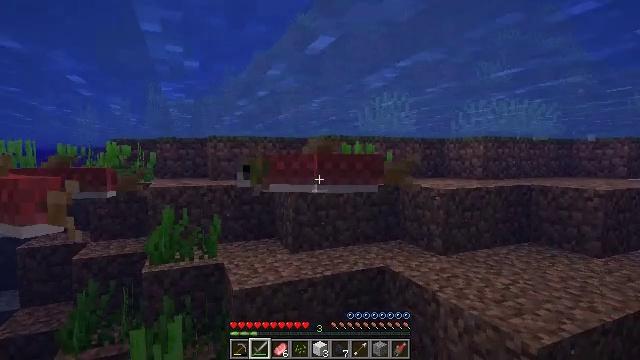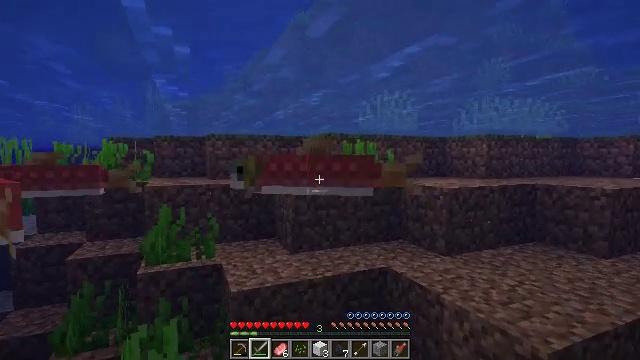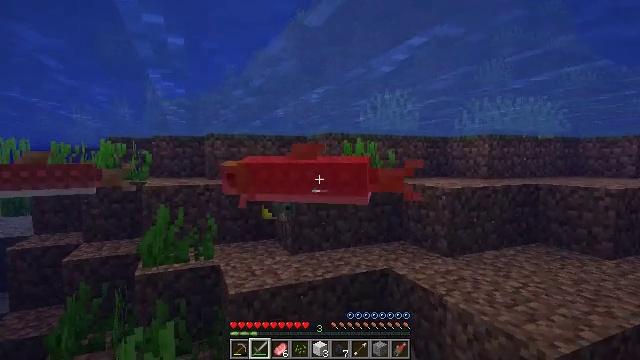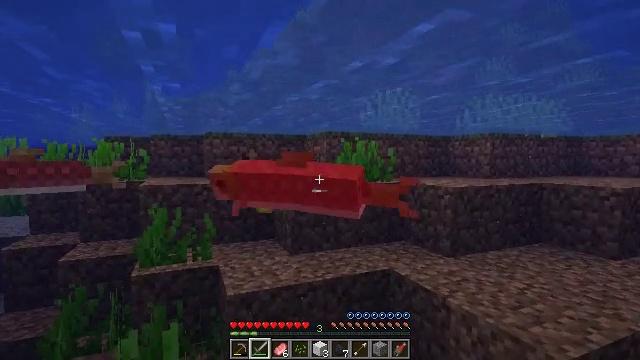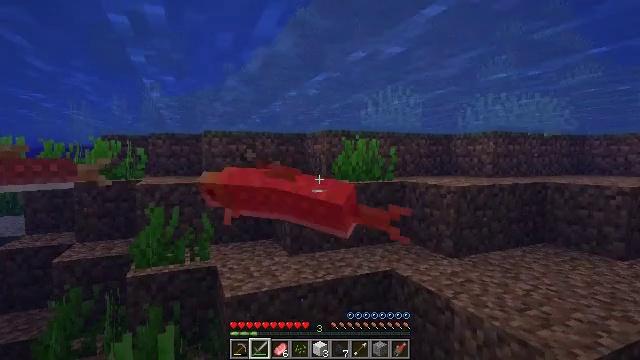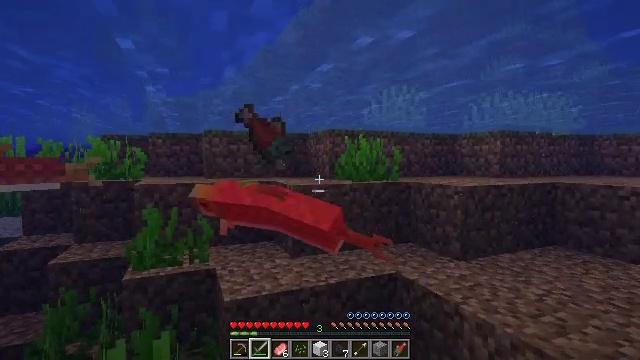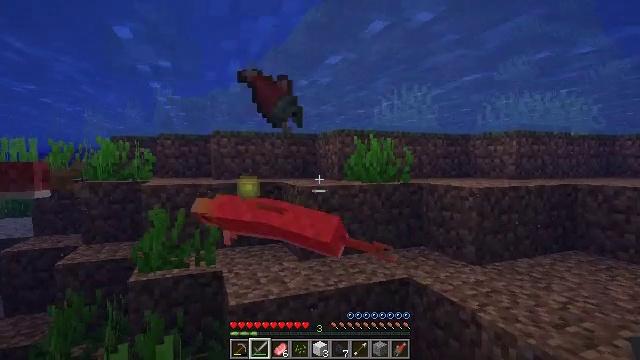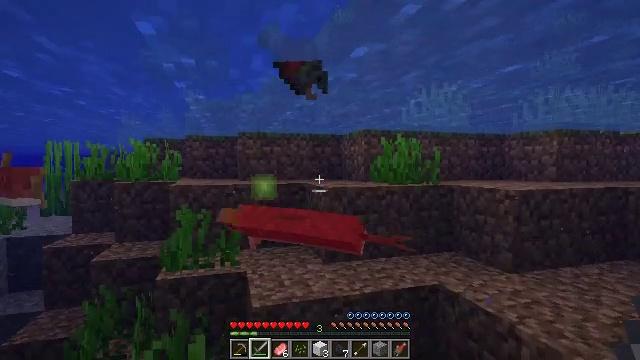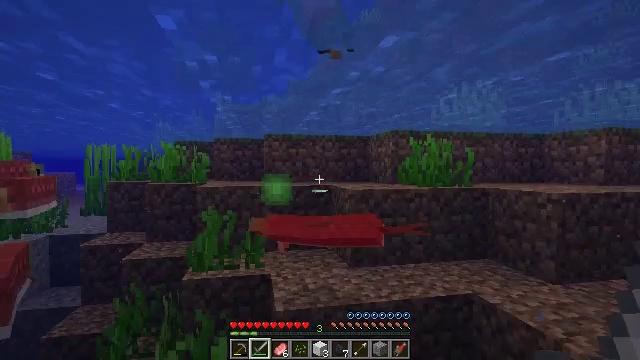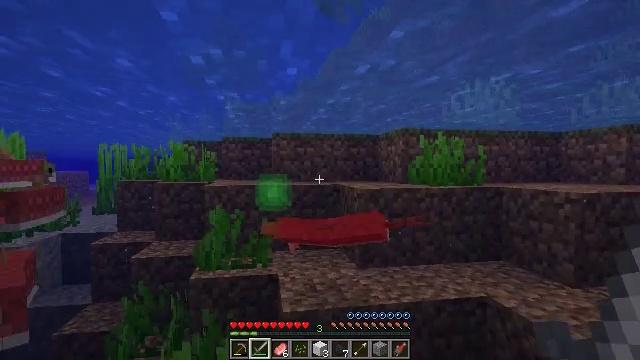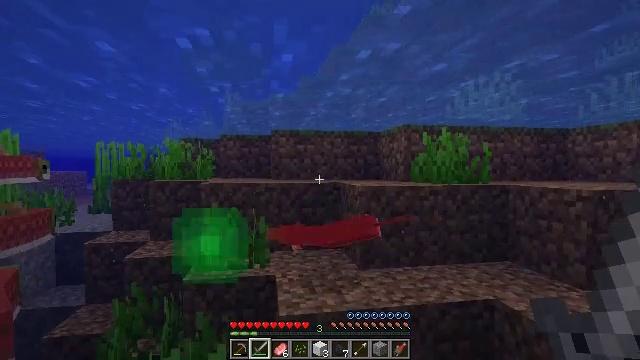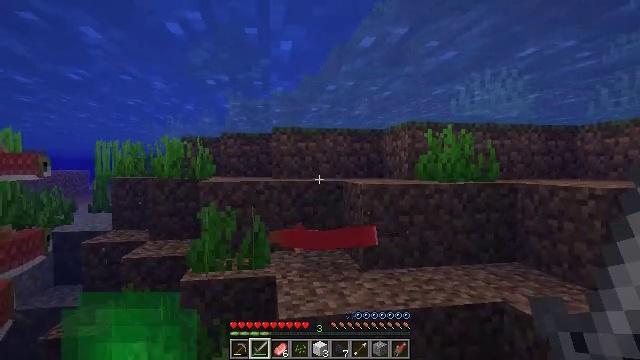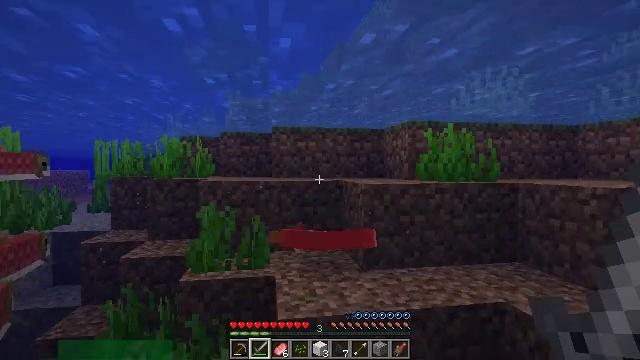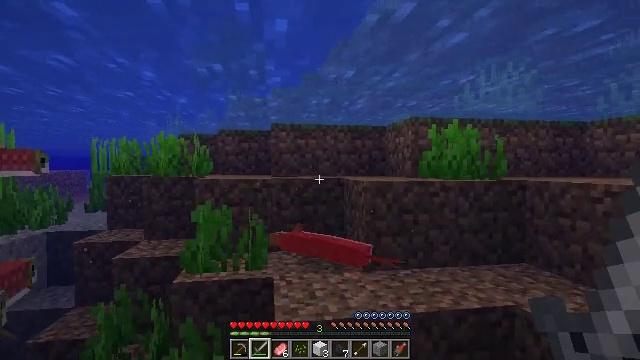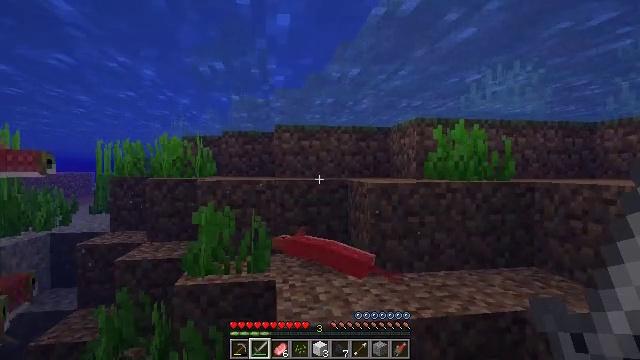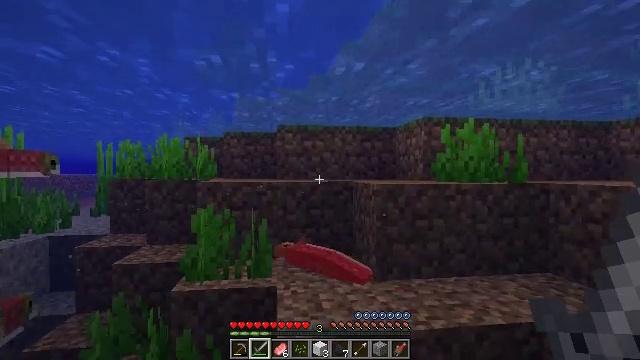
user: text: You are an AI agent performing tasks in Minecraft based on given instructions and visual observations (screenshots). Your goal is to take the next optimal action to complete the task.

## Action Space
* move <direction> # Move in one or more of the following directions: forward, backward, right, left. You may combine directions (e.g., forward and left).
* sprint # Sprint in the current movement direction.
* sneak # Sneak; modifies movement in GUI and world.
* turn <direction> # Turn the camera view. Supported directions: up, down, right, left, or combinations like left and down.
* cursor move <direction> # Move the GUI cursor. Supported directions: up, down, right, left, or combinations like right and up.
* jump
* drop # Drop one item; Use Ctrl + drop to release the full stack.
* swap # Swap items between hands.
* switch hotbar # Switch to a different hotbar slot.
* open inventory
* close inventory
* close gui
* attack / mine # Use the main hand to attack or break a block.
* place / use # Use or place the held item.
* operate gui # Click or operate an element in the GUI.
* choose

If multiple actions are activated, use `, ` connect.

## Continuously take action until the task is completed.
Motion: motion action
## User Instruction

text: Fish and kill the salmon.
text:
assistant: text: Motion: move forward
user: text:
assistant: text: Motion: move forward
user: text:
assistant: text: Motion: move forward
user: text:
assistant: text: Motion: move forward
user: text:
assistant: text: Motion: move forward
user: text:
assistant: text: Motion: move forward, turn left
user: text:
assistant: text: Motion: move forward, turn left
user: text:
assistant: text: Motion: move forward, turn left
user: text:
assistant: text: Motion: move forward, turn left
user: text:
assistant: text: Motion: move forward
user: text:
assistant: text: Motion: move forward
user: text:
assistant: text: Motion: move forward
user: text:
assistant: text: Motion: move forward
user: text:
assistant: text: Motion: move forward
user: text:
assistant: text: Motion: move forward, jump
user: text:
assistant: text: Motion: move forward, turn left, jump
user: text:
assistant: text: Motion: move forward, jump
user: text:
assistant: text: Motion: move forward, turn left, jump
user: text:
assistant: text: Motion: move forward, turn left, jump
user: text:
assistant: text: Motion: move forward, turn left, jump
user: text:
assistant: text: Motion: move forward, turn left, jump
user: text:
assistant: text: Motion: move forward, turn left, jump
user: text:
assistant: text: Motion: move forward, jump
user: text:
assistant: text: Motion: move forward, jump
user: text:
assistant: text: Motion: move forward, turn left and down, jump
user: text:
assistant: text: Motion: move forward, turn left and down
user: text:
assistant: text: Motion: move forward, turn left and down
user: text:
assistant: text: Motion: turn left and down
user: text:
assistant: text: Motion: turn left and down
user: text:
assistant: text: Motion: turn left and down